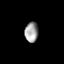
Tissue: prostate
Cell type: Fibroblasts
Senescence score: 0.7853
Nuclear area (px): 259
Mean DAPI intensity: 162.093